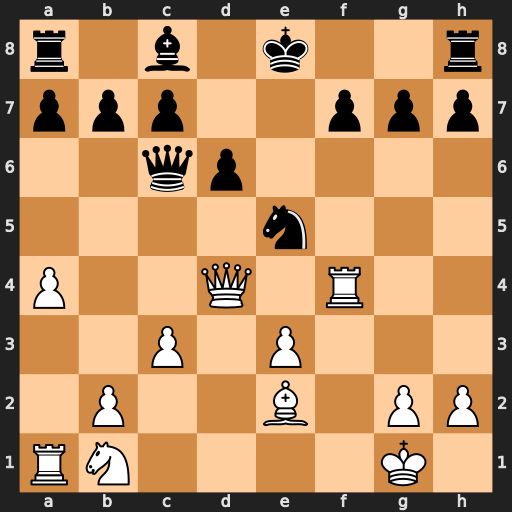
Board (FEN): r1b1k2r/ppp2ppp/2qp4/4n3/P2Q1R2/2P1P3/1P2B1PP/RN4K1
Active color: w
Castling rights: kq
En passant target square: -
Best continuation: Bb5 O-O Bxc6